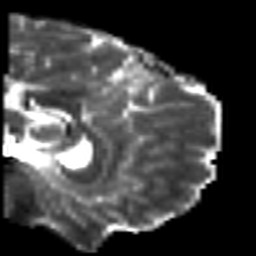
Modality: T2w
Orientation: sagittal
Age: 19
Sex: male
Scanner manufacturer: siemens
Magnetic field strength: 3 T
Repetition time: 7 s
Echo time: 0.0926 s